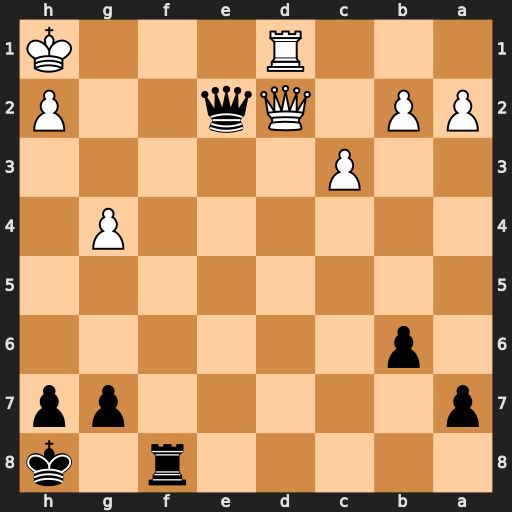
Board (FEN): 5r1k/p5pp/1p6/8/6P1/2P5/PP1Qq2P/3R3K
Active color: b
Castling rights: -
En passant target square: -
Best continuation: Rf1+ Rxf1 Qxf1#